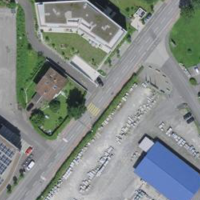
EUNIS habitat code: 54
Species observed at this site:
Anas platyrhynchos